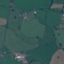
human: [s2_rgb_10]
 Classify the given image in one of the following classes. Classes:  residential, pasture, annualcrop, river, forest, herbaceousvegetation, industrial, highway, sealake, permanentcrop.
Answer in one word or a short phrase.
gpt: Pasture